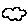
Label: cloud